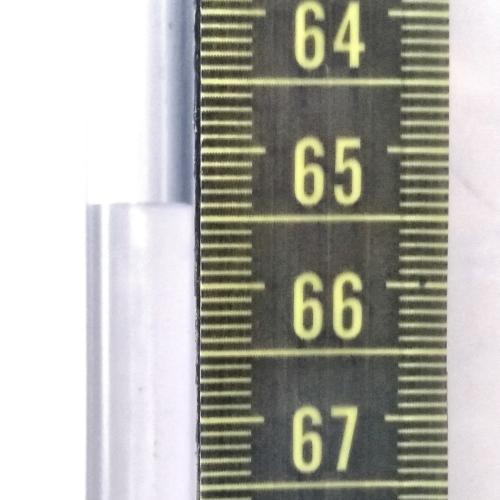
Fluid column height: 65.4 cm